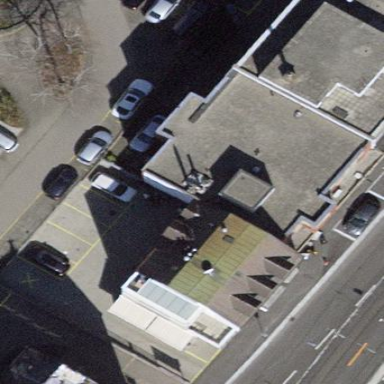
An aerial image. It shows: Commercial building.